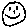
Label: smiley face